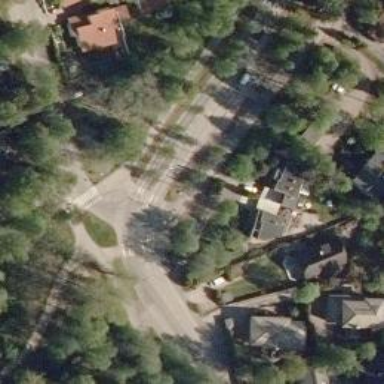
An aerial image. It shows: Asphalt surface with crossing for both pedestrians and cyclists.